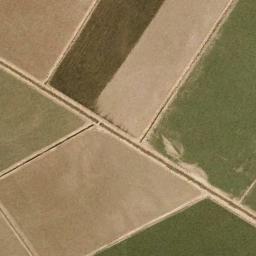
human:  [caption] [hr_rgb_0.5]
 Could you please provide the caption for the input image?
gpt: Seven neatly arranged green, Tan and khaki mixed rectangular farmlands of different sizes .

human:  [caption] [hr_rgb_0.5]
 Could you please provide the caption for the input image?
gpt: Several rectangular farmlands of different colors are arranged in neat rows .

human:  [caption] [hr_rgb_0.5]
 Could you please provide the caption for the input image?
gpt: There are several dirt roads between the rectangular farmlands .

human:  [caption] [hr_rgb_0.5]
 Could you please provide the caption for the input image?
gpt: There are some green and bare rectangular farmland .

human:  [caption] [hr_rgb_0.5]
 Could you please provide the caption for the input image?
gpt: There are several green rectangular farmlands and yellow ones .